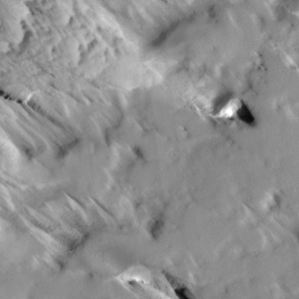
Label: non_frost